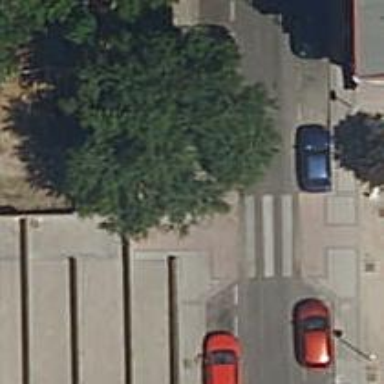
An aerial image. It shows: Footway made of paving stones.